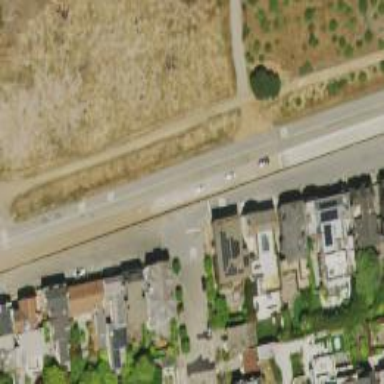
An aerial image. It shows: Residential road with asphalt surface and sidewalk on the left.